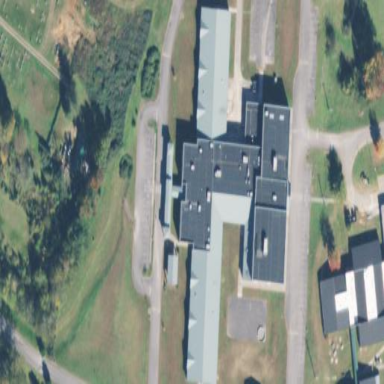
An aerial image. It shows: School building.